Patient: sex M, age 57
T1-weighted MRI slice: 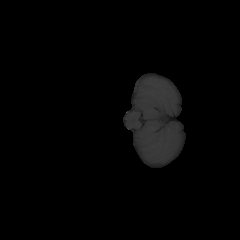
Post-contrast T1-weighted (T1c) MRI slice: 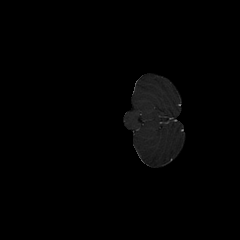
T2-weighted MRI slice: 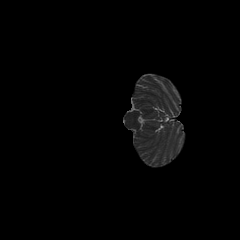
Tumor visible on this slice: no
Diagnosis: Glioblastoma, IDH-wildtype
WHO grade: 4